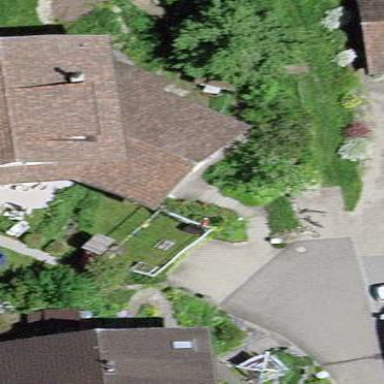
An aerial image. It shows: Garage.